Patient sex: M
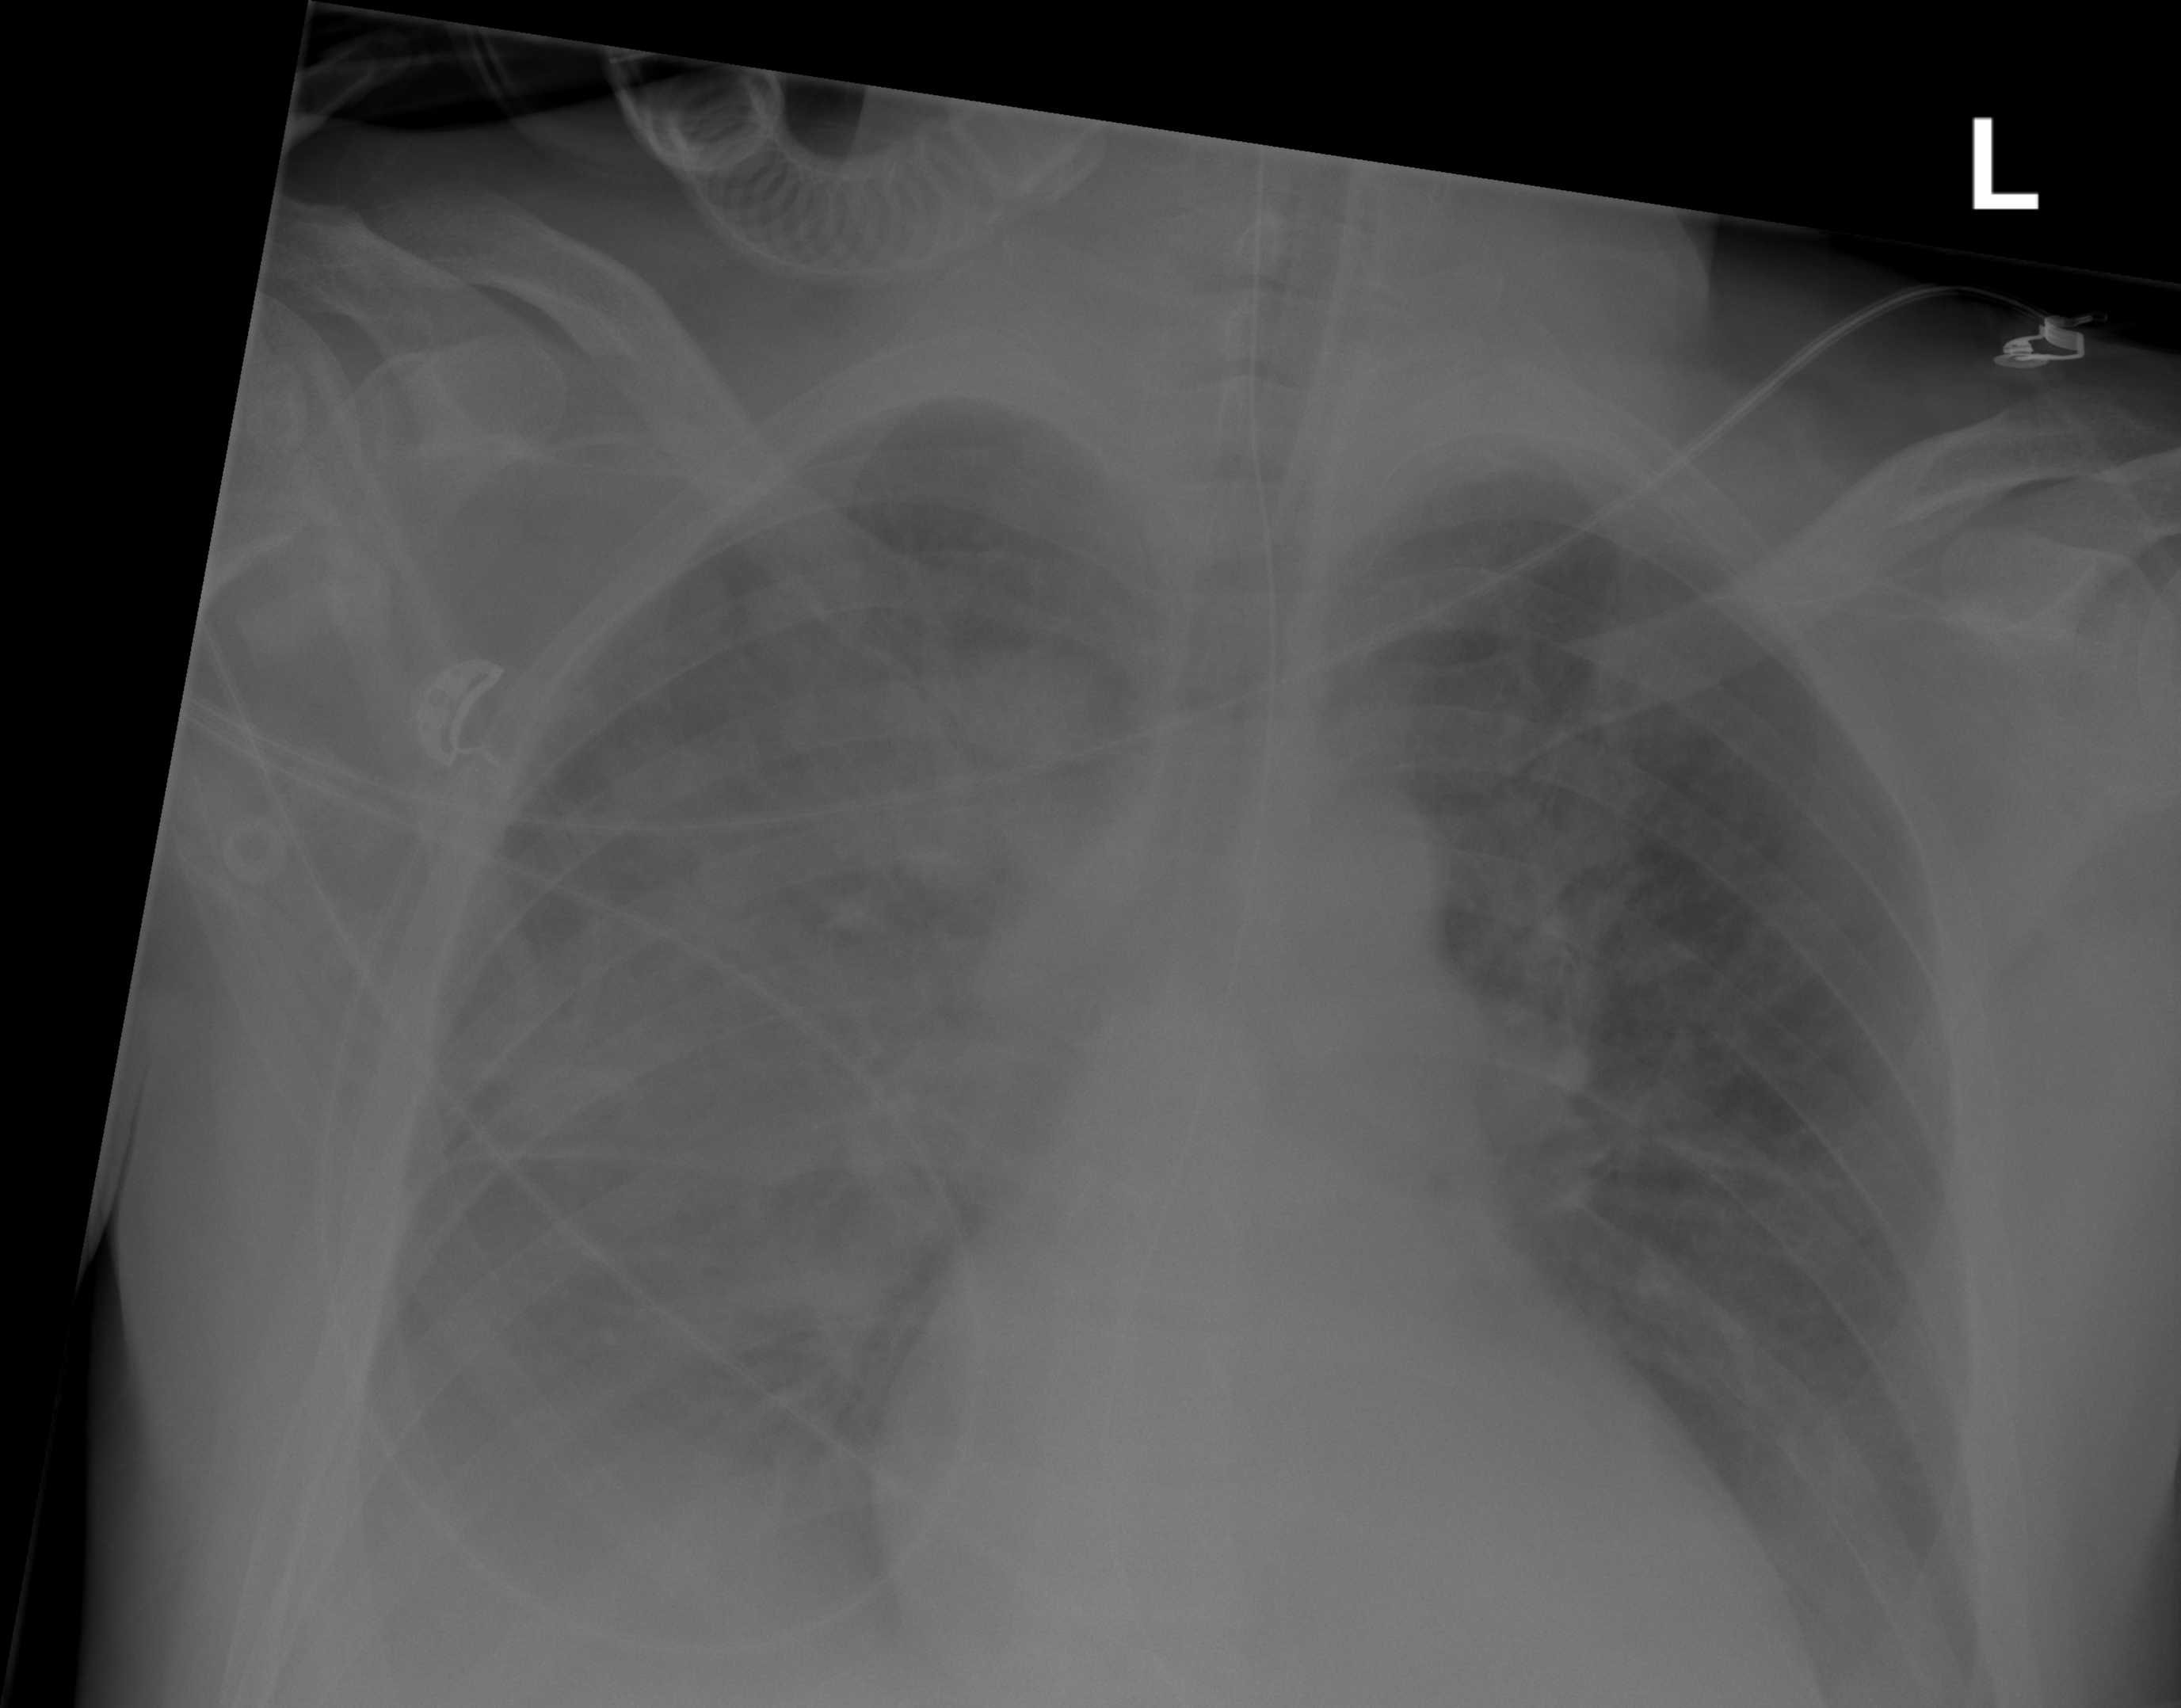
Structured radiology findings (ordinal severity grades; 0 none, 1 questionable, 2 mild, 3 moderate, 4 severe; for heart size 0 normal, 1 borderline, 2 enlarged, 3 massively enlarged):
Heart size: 0
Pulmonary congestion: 2
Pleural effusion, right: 2
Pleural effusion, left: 2
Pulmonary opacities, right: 3
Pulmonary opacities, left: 2
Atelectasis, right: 0
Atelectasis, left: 0